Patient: sex M, age 61
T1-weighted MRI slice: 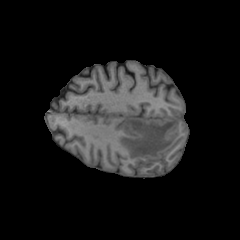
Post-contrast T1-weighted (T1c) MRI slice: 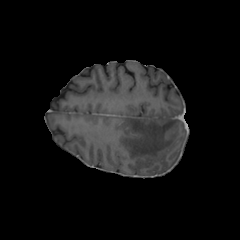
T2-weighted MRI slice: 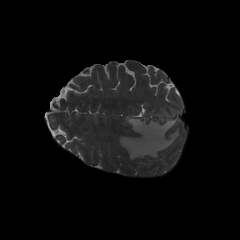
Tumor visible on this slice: yes
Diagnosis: Glioblastoma, IDH-wildtype
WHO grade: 4